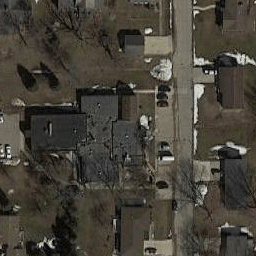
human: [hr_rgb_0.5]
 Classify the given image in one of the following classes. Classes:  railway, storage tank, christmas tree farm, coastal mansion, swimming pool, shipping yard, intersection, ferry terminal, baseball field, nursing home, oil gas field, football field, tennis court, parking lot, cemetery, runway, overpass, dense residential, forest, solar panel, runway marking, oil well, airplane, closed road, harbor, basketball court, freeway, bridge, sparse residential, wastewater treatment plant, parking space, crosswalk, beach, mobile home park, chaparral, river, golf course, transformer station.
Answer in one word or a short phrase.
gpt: nursing home